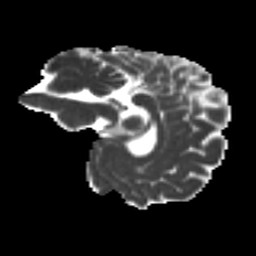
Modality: MD
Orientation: sagittal
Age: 22
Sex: male
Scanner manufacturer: ge
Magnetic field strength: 3 T
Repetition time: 7.8 s
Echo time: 0.0606 s